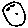
Label: moon